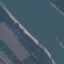
Land use / land cover class: River